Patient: sex M, age 48
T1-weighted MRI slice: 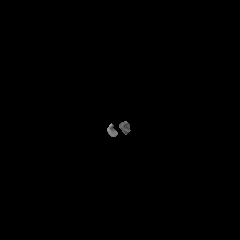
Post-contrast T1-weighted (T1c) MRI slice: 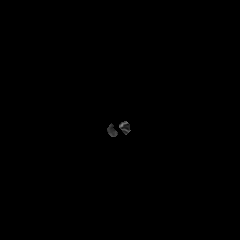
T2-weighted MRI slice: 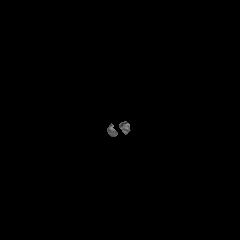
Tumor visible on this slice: no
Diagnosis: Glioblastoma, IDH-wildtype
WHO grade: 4